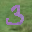
Label: 3